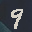
Label: 9